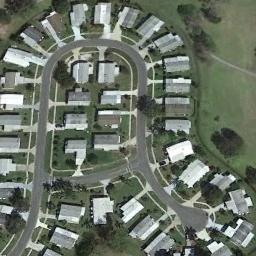
Label: residential